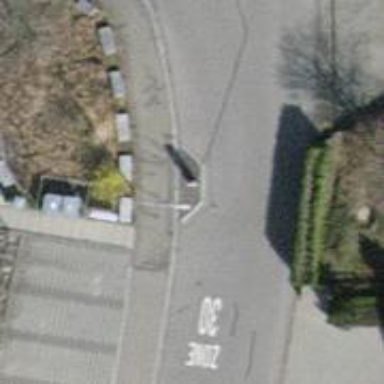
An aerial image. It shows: Chicane for traffic calming.